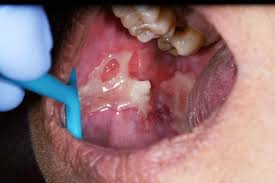
Condition: Mouth Ulcer